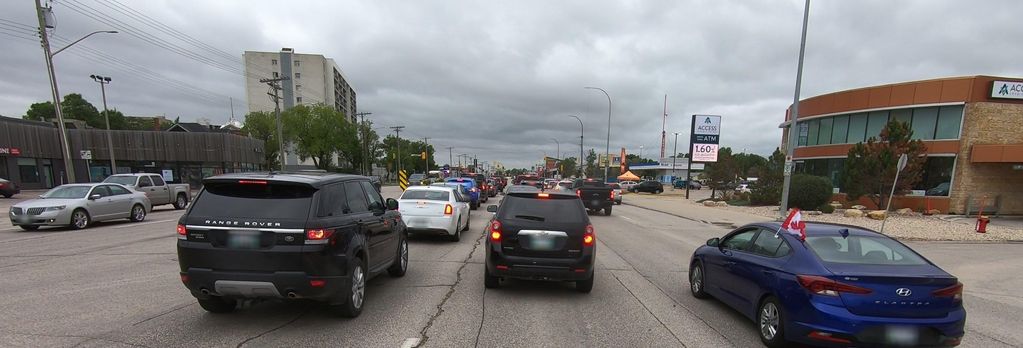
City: winnipeg